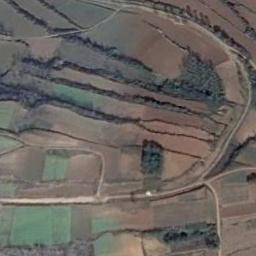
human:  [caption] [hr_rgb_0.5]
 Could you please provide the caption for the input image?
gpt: The bare terrace is next to some trees .

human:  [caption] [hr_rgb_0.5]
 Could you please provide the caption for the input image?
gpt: There are many green plants on the terrace .

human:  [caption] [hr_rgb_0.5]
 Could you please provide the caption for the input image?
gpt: There is a path between the terraces leading to a building .

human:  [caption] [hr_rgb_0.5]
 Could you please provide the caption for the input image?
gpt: A large layer of brown and green mixed terraces with several winding narrow paths .

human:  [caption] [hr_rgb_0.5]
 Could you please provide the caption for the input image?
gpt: There are some green trees among the terraces .